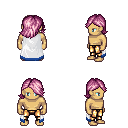
a pixel art fantasy rpg character, male body template, human, tanned skin, white trimmed cape, gold greaves, pink swoop hairstyle, four views (front, back, left, right), 2x2 character sprite sheet, small pixel art, hard edges, no anti-aliasing